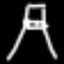
Label: The Eiffel Tower